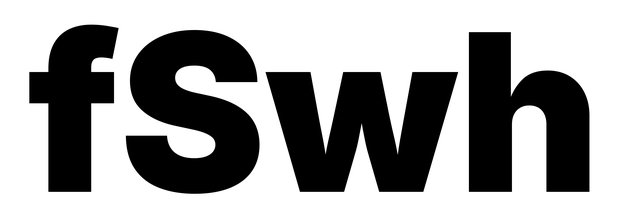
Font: Inter_Black